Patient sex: F
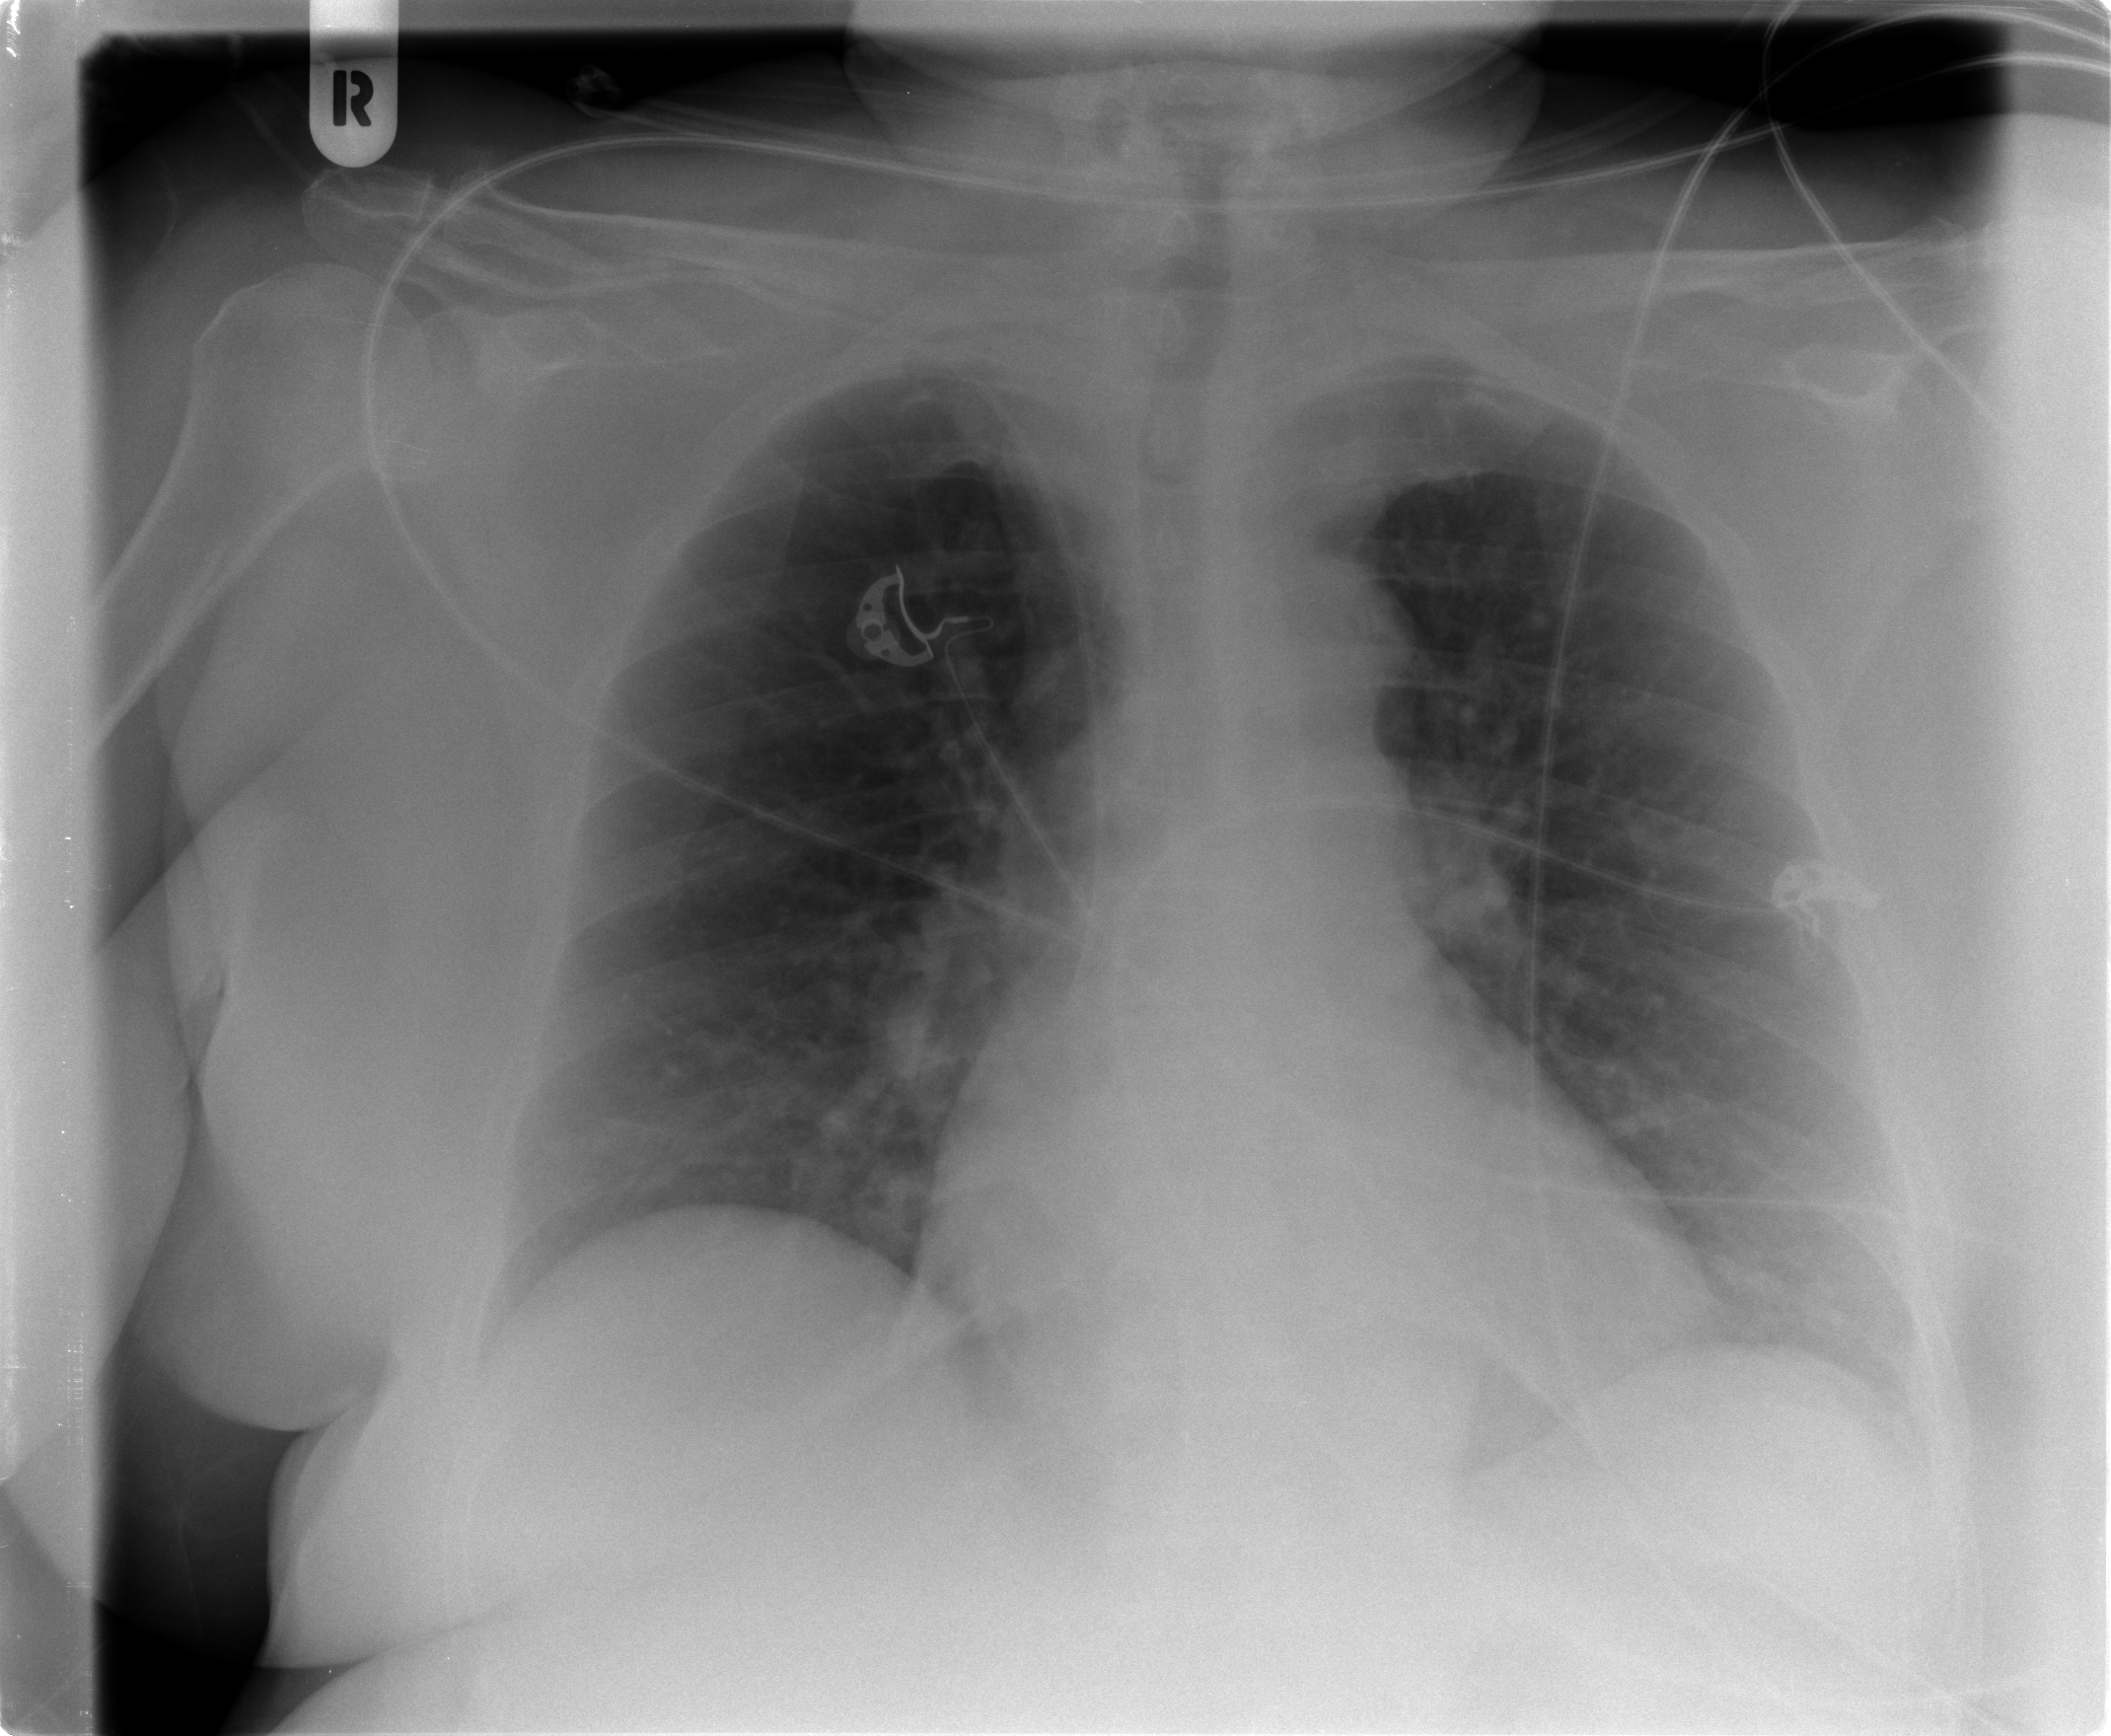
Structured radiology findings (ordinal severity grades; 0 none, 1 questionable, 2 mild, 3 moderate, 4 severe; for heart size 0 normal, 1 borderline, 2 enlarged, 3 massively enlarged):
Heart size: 0
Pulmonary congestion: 2
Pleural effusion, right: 0
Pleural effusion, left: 2
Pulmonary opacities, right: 0
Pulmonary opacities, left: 0
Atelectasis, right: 2
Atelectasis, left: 2